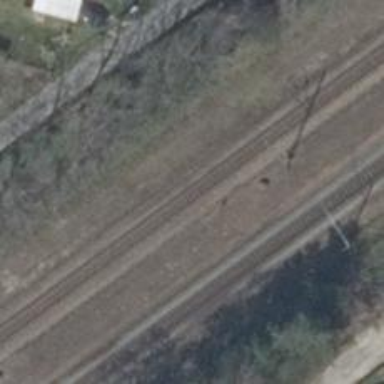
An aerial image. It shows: Railway milestone.